Interaction volume radius: 10 \u00c5
Interaction volume height: 25 \u00c5
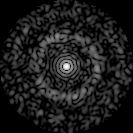
Disorder parameter: 0.8313